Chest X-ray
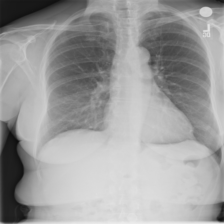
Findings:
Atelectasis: positive
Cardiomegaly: negative
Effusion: negative
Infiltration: negative
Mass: negative
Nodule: negative
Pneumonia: negative
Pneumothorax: negative
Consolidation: negative
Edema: negative
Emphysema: negative
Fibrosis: negative
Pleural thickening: negative
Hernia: negative